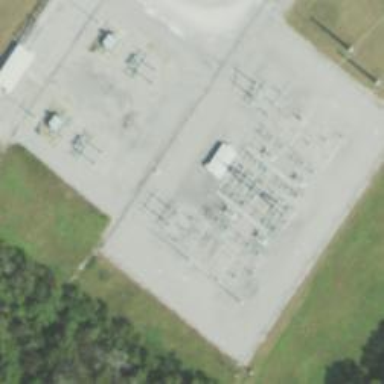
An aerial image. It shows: Switch used for power control.